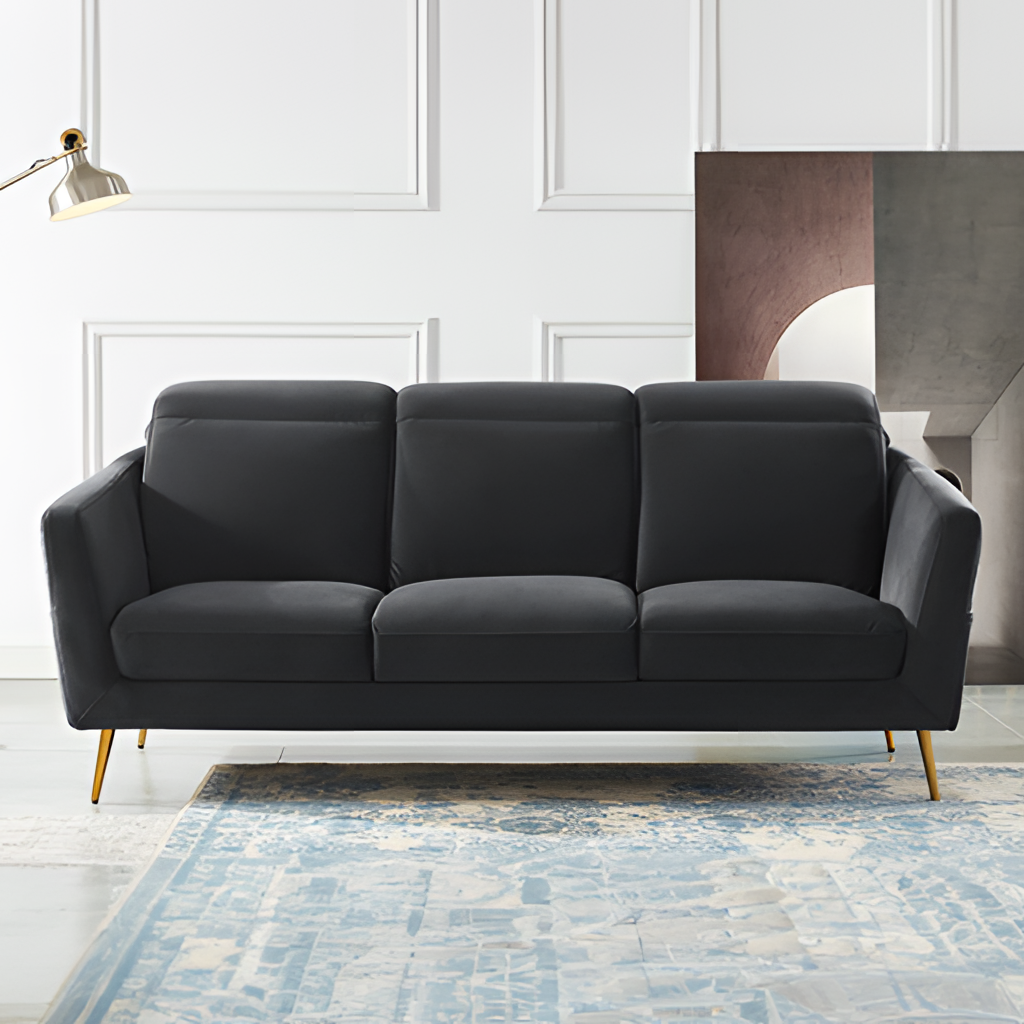
fabric sofa, living room, white tile flooring, with large square pattern, white panel wallpaper, with geometric pattern, modern